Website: walmart
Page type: address-validator
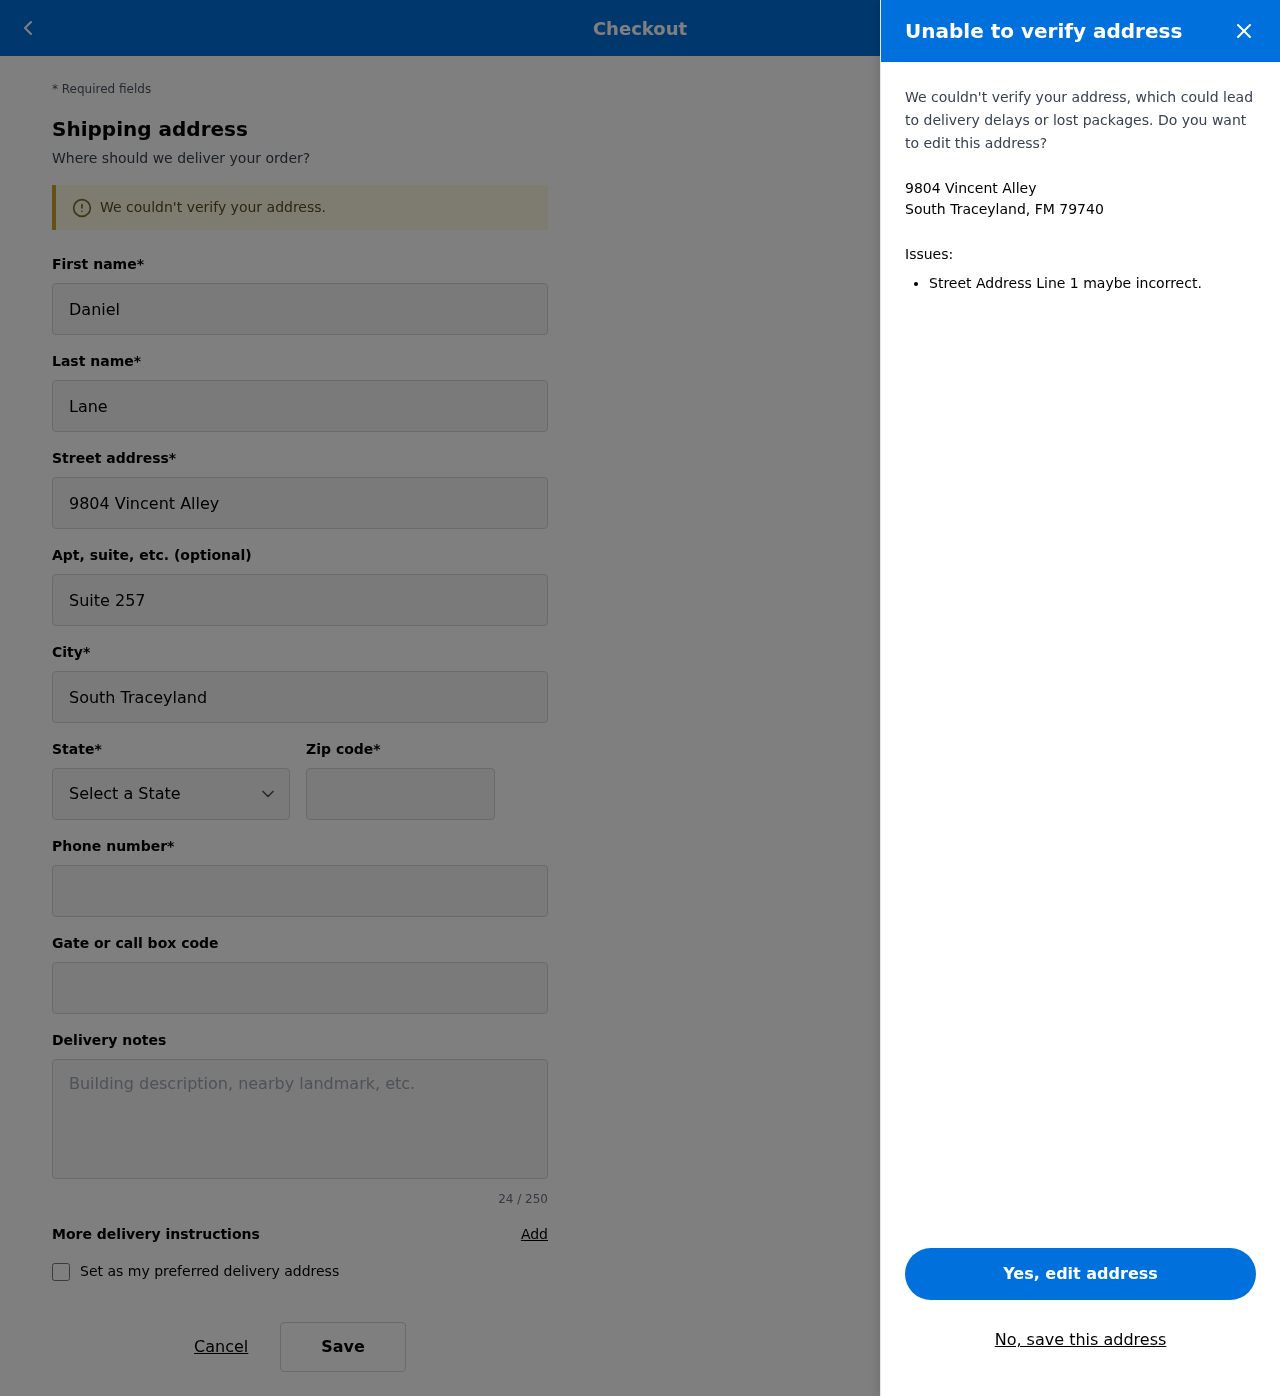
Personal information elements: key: PII_CITY_STATE_ZIP
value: South Traceyland, FM 79740
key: PII_DELIVERY_INSTRUCTIONS
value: Place behind screen door
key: PII_STATE_ABBR
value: FM
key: PII_STREET
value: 9804 Vincent Alley
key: PII_FIRSTNAME
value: Daniel
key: PII_LASTNAME
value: Lane
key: PII_STREET2
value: Suite 257
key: PII_CITY
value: South Traceyland
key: PII_POSTCODE
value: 79740
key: PII_PHONE
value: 9759264379
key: PII_SECURITY_CODE
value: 36EZ